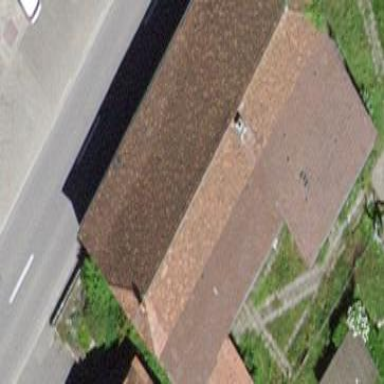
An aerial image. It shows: Farm building.